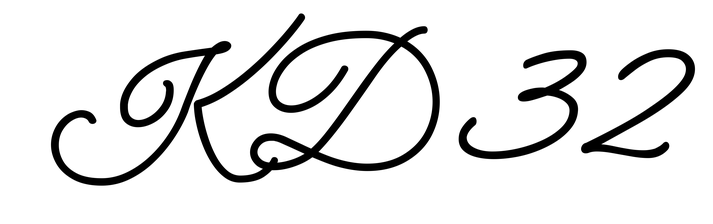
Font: MeowScript-Regular